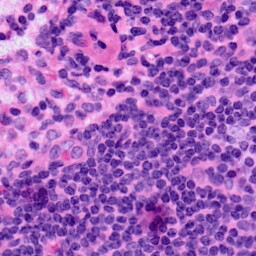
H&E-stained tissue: LymphNode